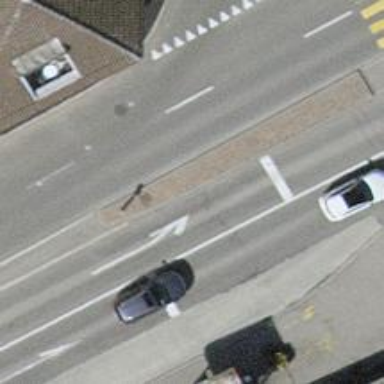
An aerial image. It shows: Road with traffic signals.